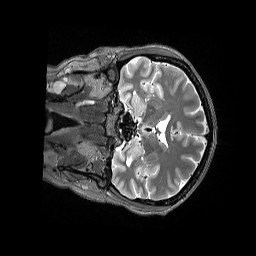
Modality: T2w
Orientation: coronal
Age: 47
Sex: female
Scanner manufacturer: siemens
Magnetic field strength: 3 T
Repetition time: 3.2 s
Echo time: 0.564 s